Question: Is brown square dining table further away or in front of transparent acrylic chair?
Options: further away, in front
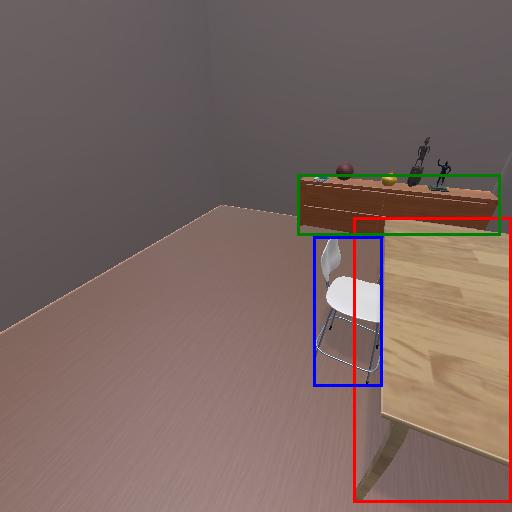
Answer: further away